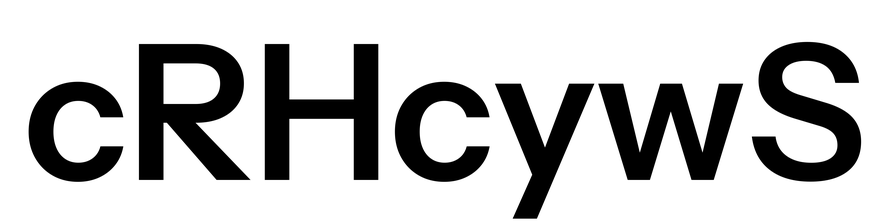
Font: InstrumentSans_SemiBold